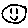
Label: smiley face